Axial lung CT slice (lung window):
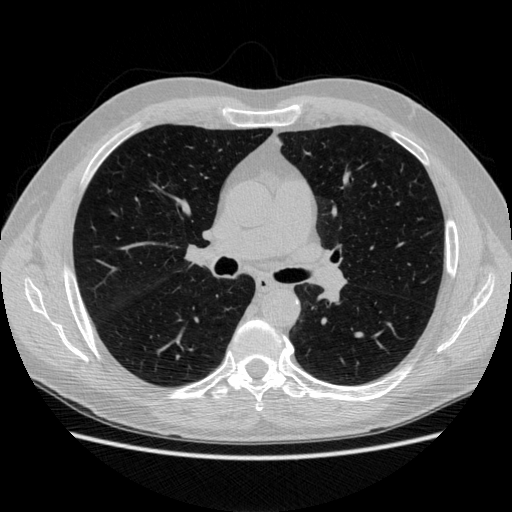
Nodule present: no